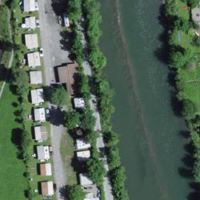
EUNIS habitat code: 15
Species observed at this site:
Actitis hypoleucos